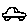
Label: car